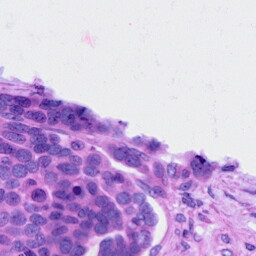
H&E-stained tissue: Ovarian